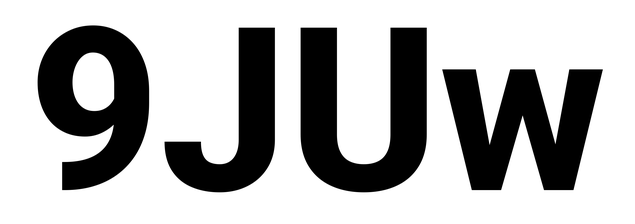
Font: Roboto_ExtraBold